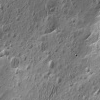
Atmospheric dust classification: not_dusty